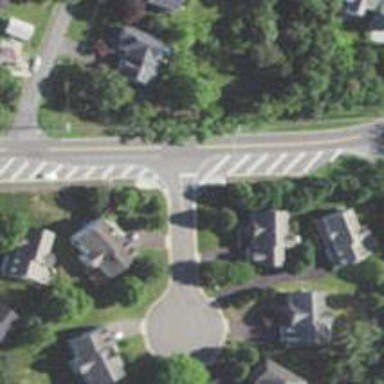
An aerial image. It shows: Secondary road with asphalt surface and sidewalk on the left.